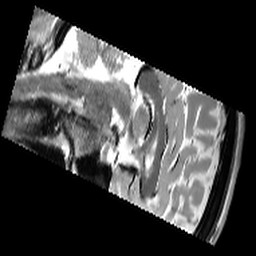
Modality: T2w
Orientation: sagittal
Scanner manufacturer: siemens
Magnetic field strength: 3 T
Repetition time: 9.86 s
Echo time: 0.05 s